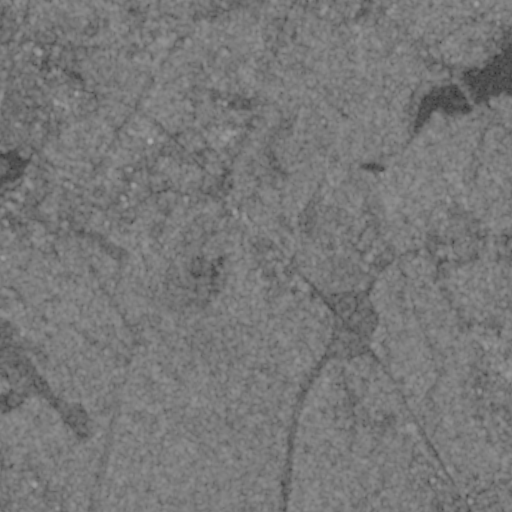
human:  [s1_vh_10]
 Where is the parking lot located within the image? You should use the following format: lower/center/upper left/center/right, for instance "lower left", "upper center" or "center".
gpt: The parking lot is located in the lower right of the image.
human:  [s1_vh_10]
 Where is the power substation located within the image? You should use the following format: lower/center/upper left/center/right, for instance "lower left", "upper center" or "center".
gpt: The power substation is located in the lower right of the image.
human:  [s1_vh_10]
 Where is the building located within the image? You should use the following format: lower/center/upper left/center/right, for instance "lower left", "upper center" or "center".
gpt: There is no building in the image.

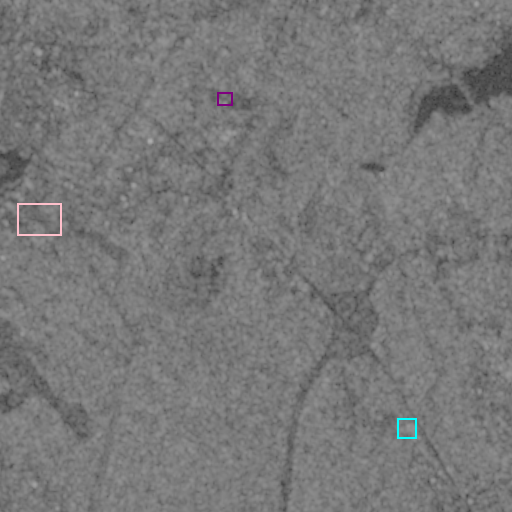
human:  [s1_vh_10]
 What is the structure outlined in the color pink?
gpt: The structure outlined in pink is a park.
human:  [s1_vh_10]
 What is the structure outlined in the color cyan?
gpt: The structure outlined in cyan is a power substation.
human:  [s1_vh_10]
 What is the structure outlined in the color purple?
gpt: The structure outlined in purple is a building.
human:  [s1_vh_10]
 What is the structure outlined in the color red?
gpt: There is no red outline.